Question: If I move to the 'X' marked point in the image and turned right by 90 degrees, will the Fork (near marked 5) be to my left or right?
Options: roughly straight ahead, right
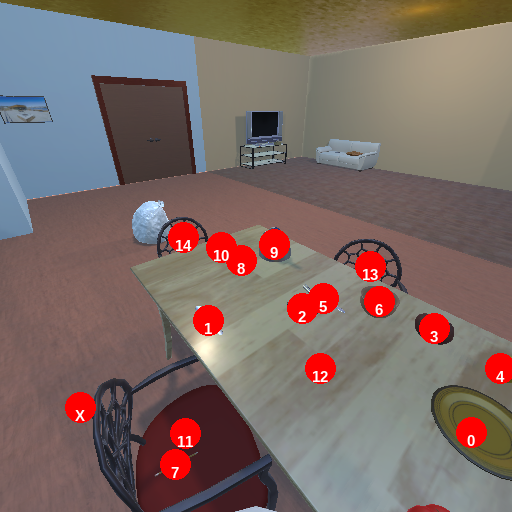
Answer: roughly straight ahead